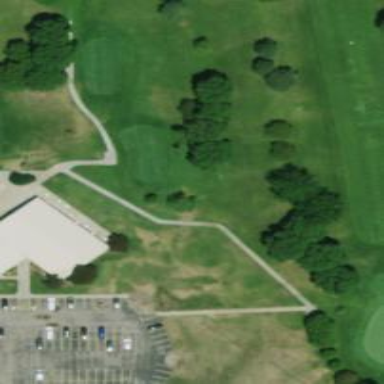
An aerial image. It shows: Path used for both walking and golf.